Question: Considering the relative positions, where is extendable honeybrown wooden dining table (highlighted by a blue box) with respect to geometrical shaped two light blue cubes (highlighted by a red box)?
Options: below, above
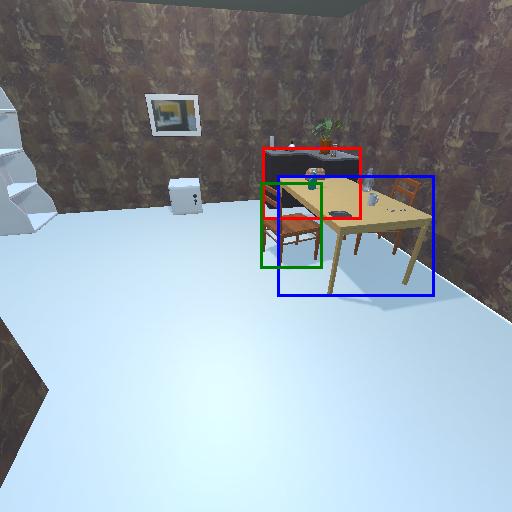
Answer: below